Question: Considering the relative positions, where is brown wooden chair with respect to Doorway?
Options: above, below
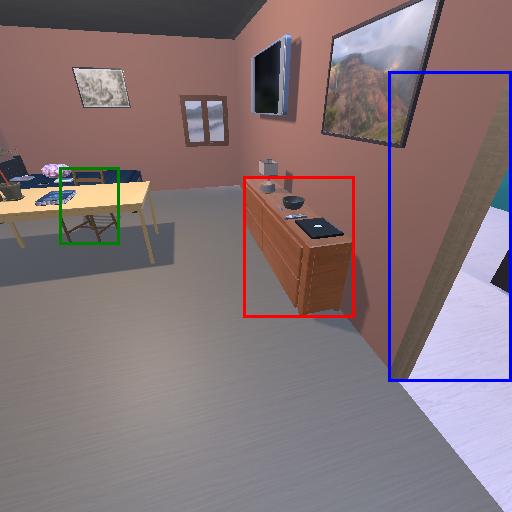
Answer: above